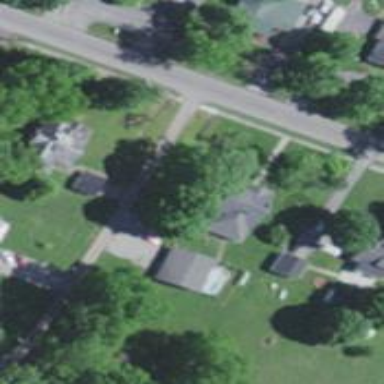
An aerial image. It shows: Residential road.